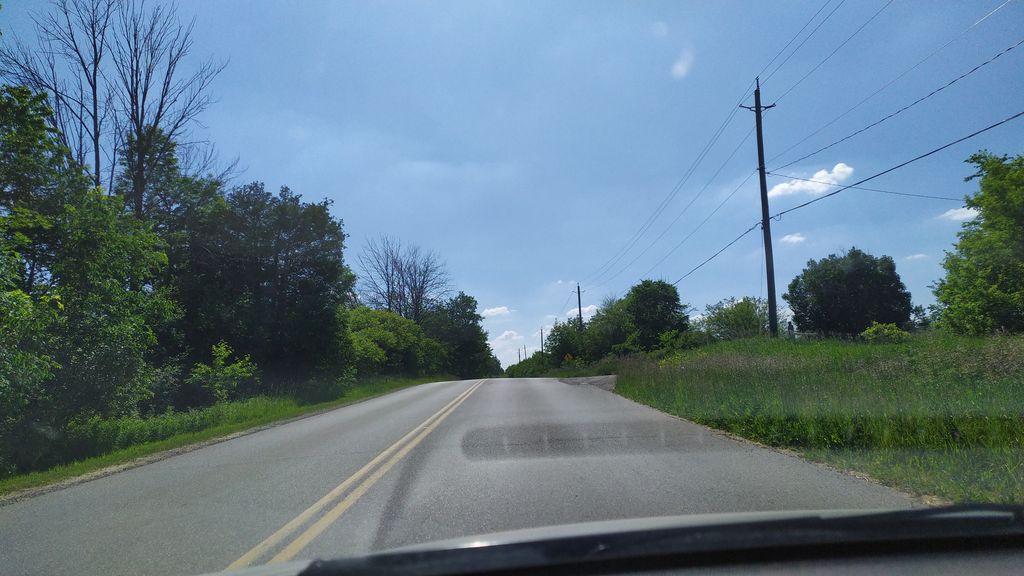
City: kitchener-waterloo